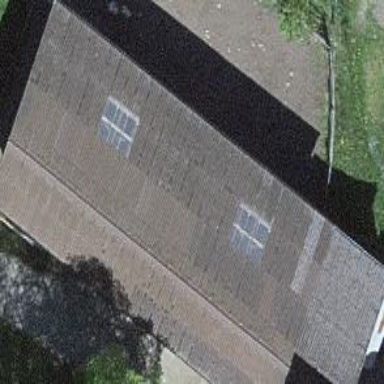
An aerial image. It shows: Garage building.